Field crop: maize
Growth stage: 2
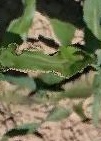
Species: maize